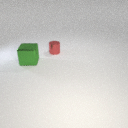
large green metal cube to the left of small red metal cylinder